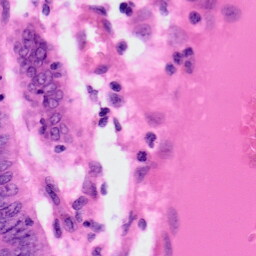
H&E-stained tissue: Colon